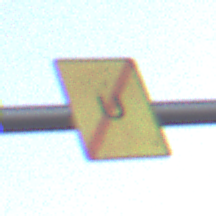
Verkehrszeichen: EndeUmleitung
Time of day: SunriseSunset
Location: Outdoor (Suburban)
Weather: Clear
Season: NotSpecified
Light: Natural